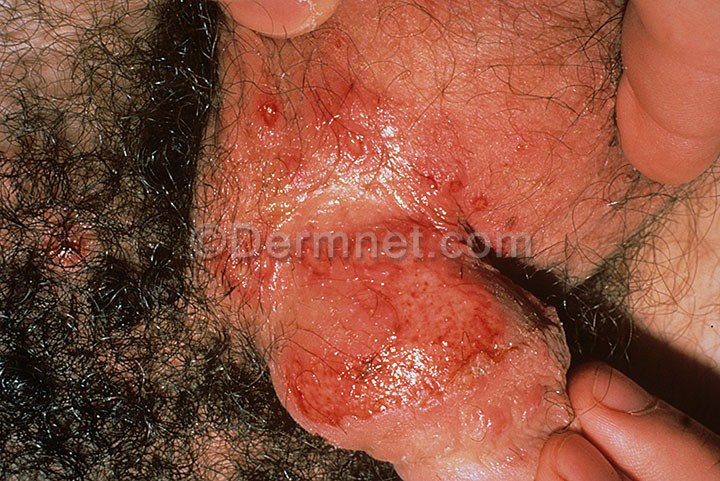
Disease: Herpes HPV and other STDs Photos